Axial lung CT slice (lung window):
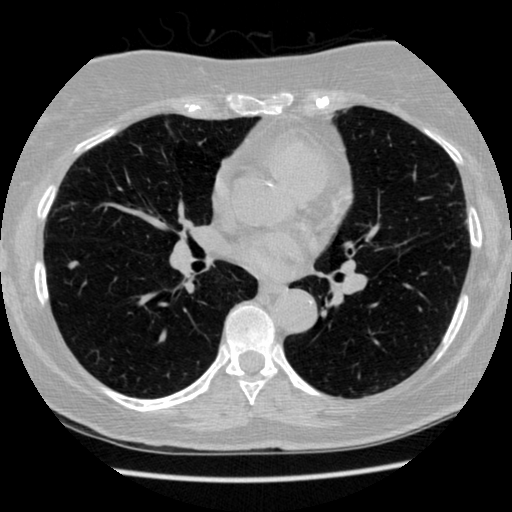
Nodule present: yes
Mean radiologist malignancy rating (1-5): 3